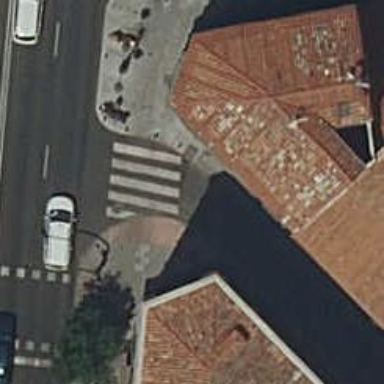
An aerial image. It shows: Footway with asphalt surface and zebra crossing.